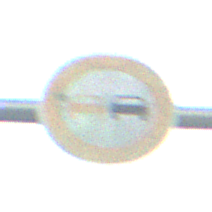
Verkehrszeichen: Ueberholverbot
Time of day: SunriseSunset
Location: Outdoor (Suburban)
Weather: PartlyCloudy
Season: NotSpecified
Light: Natural